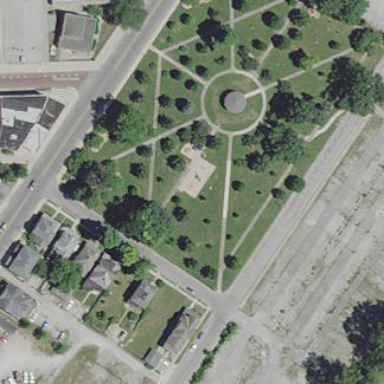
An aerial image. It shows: Park with historic significance.